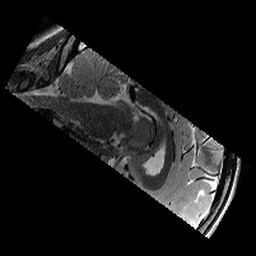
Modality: T2w
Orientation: sagittal
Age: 12
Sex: male
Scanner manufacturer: siemens
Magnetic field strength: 3 T
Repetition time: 9.23 s
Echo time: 0.067 s